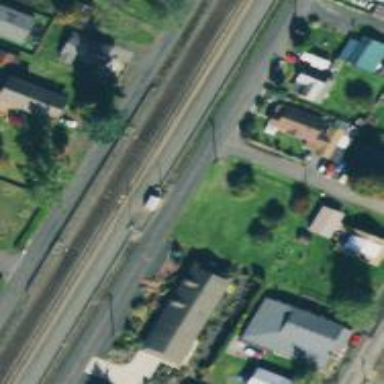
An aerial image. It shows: Railway crossover.